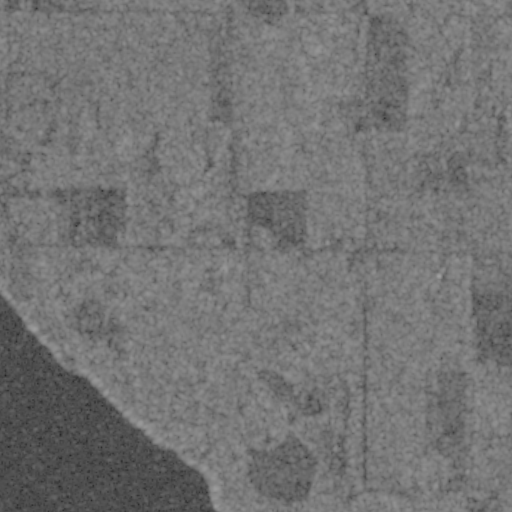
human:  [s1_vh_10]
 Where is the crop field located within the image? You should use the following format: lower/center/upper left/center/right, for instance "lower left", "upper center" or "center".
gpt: The crop field is located in the upper left of the image.
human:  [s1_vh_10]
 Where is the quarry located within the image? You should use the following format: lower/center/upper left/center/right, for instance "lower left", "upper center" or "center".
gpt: The quarry is located in the upper left of the image.
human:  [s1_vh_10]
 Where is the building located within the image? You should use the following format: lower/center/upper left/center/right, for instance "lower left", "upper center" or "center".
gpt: There is no building in the image.

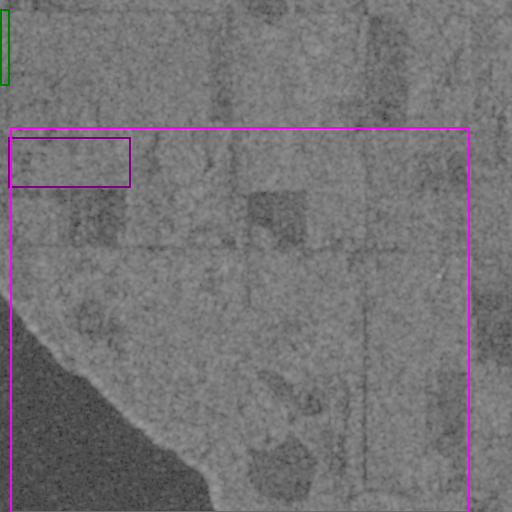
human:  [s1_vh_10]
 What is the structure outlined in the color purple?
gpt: The structure outlined in purple is a crop field.
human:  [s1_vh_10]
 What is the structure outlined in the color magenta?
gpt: The structure outlined in magenta is a park.
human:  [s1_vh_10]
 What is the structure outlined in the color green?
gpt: The structure outlined in green is a quarry.
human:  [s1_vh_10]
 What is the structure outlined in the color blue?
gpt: There is no blue outline.